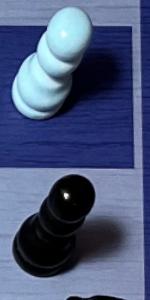
Label: Pawn_Black